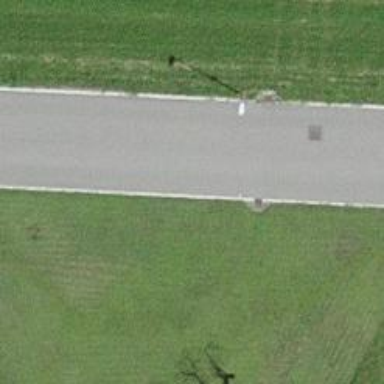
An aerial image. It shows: Unclassified road with asphalt surface.